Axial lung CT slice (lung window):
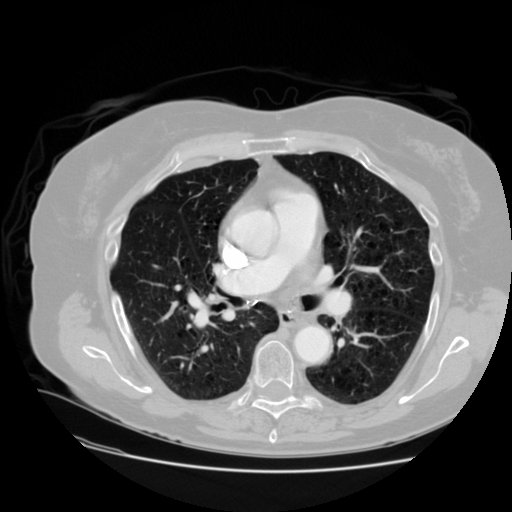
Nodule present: no